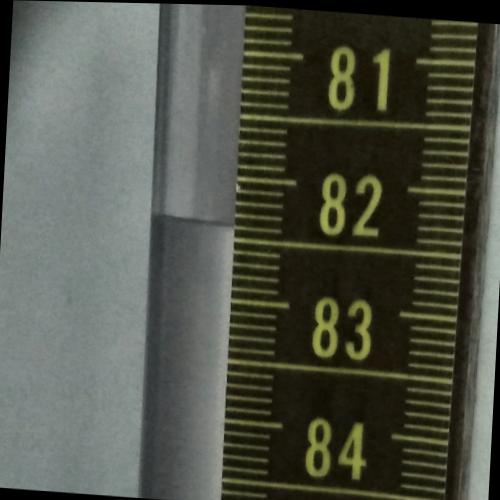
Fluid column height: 82.4 cm